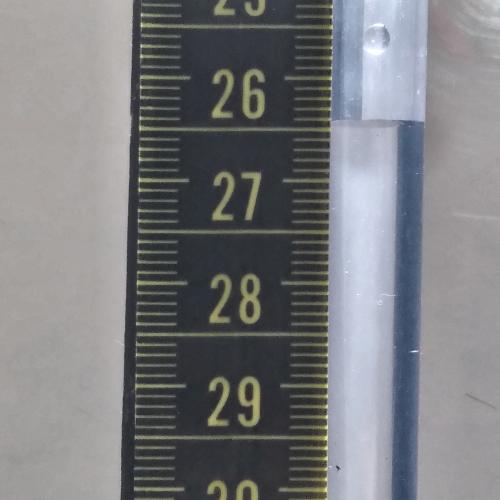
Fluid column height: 26.4 cm